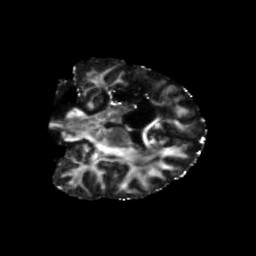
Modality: FA
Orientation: coronal
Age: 44
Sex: female
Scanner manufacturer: siemens
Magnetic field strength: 3 T
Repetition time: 5.47 s
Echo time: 0.0854 s